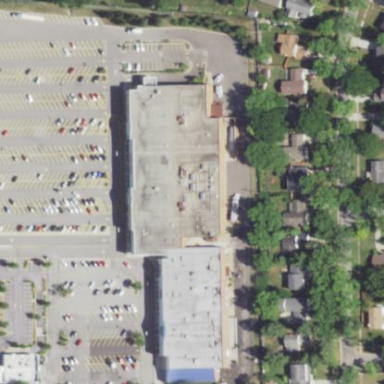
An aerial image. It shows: Supermarket located in retail building.